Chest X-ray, PA view. Patient: 56 years old, sex F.
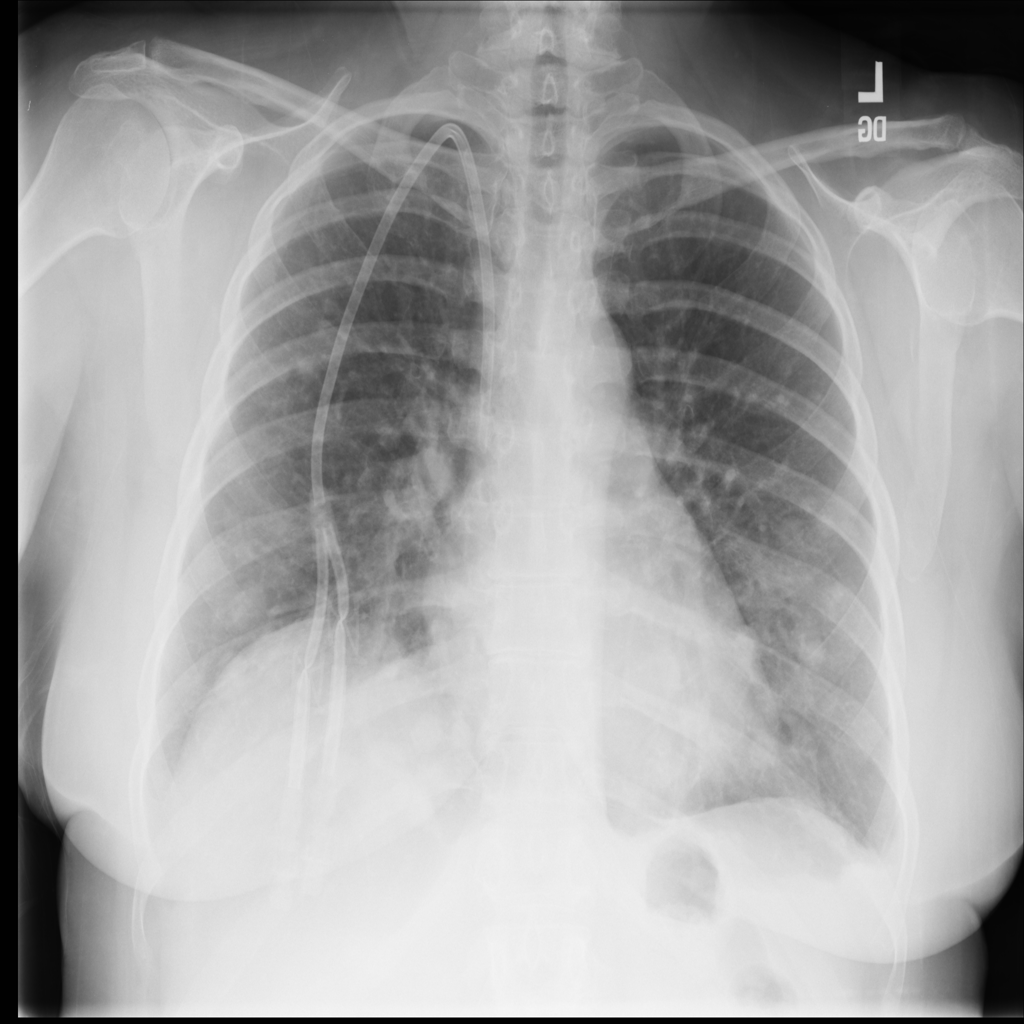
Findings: Effusion, Nodule